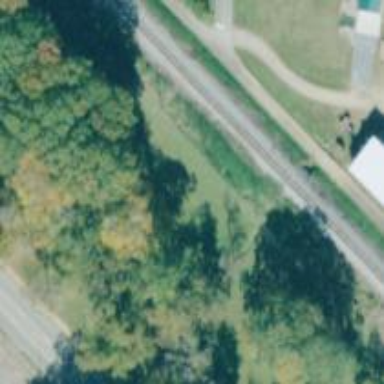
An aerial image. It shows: Site related to railway infrastructure.